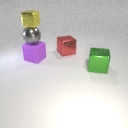
small yellow metal cube above large purple rubber cube